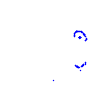
Particle: proton